Question: What is the value of this measurement?
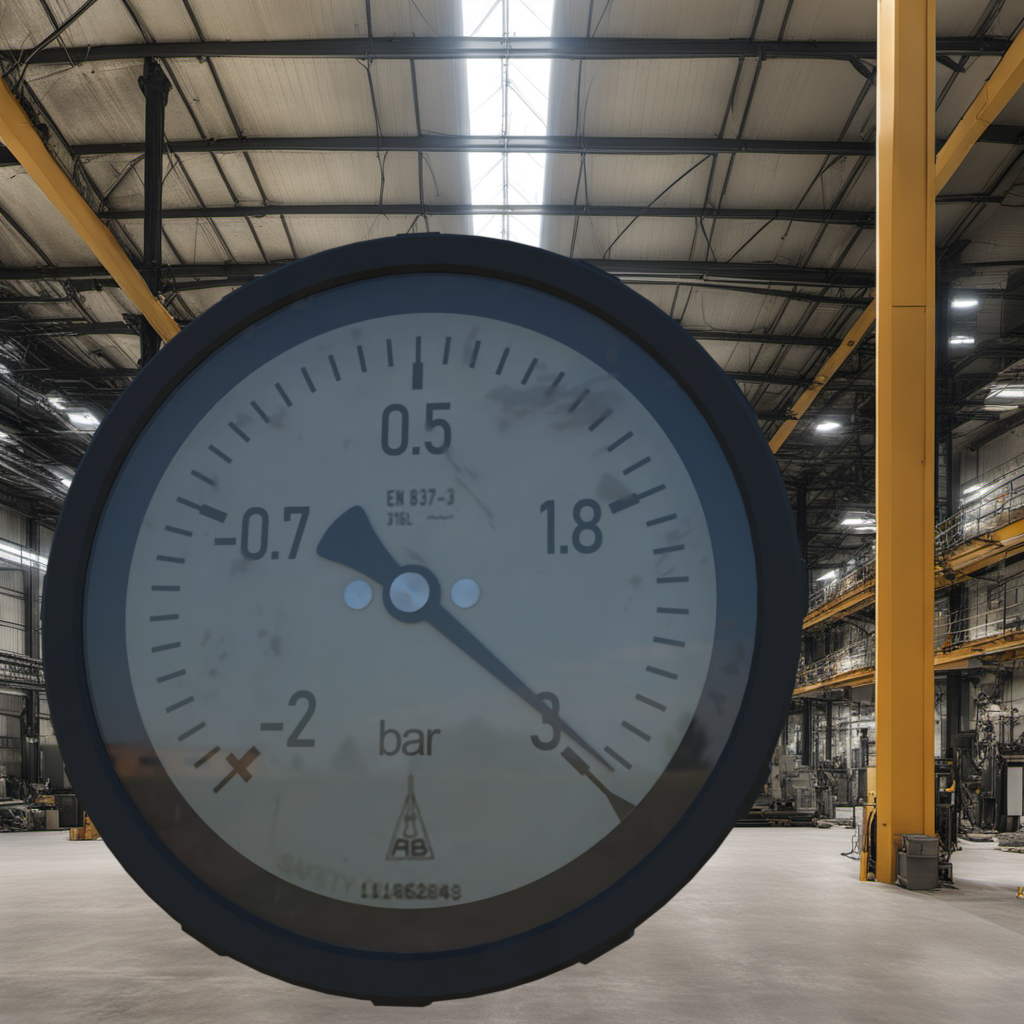
Answer: The result is 2.98
Question: What is the value range of this measurement?
Answer: The range is from -2 to 3
Question: What is the minimum and maximum reading range of the measurement in the image?
Answer: The minimum value is -2 and the maximum value is 3